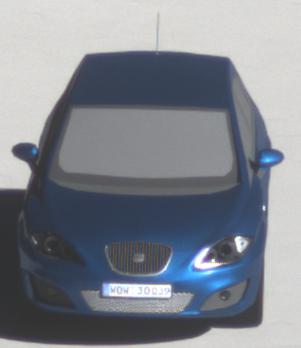
Make: SEAT
Model: Leon 1.4
Detailed model: Leon (1P)
Model produced from: 2009/04
Model produced until: 2010/08
Doors: 5
Color: blue
Road condition: dry road
Daytime: morning or afternoon
Contrast: high contrast